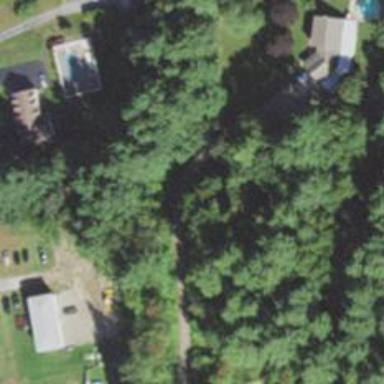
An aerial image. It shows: Residential driveway designated as service road.